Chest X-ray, PA view. Patient: 56 years old, sex M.
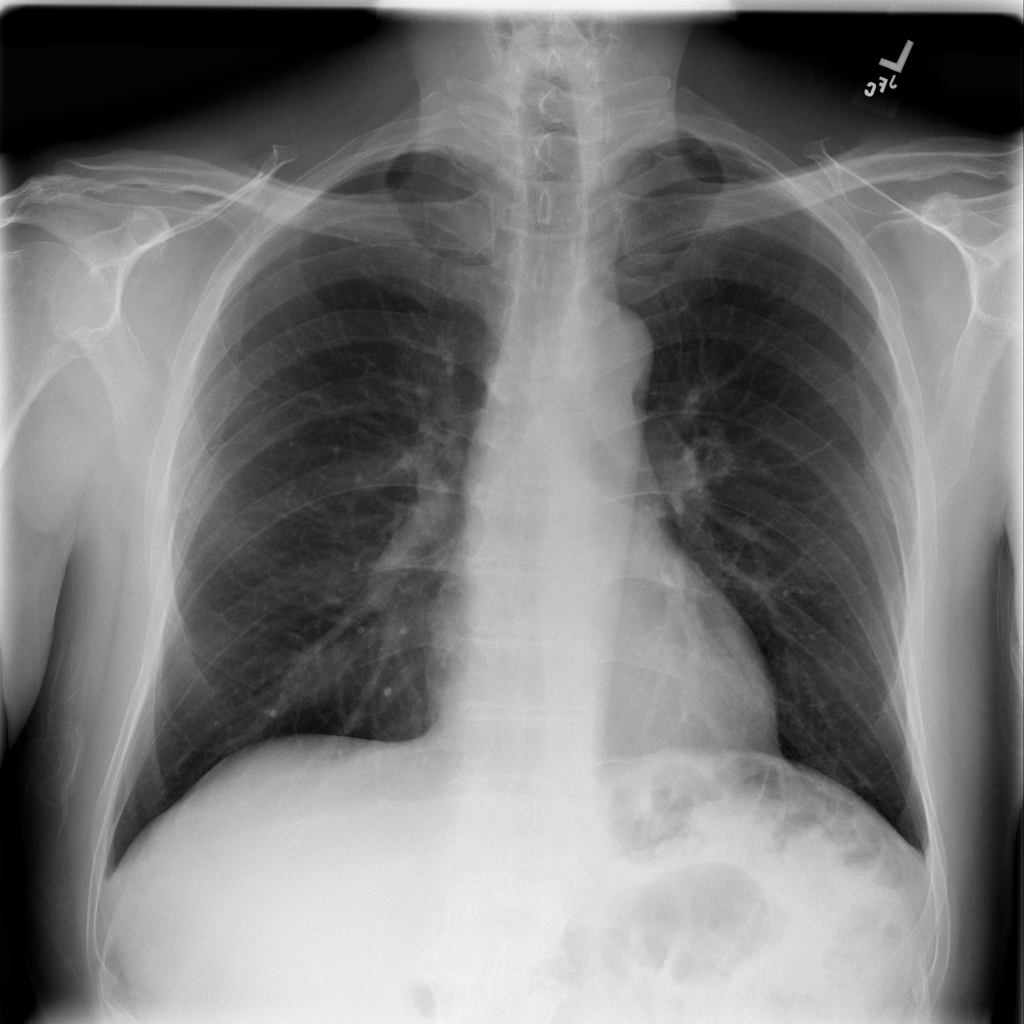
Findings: Infiltration